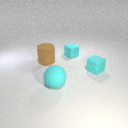
large brown rubber cylinder to the left of large cyan rubber sphere